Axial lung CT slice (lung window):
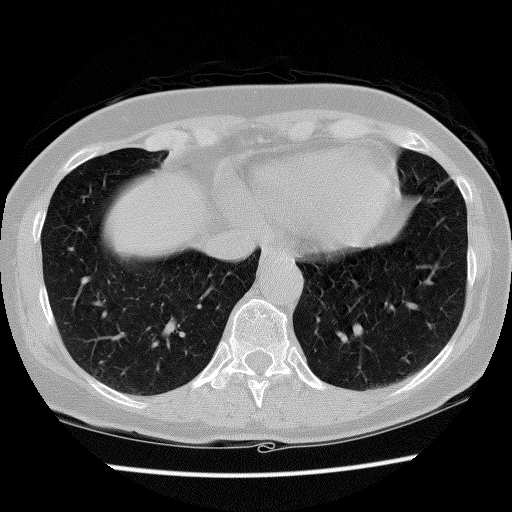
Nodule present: no